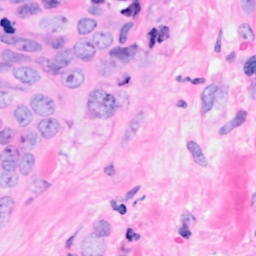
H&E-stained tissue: Breast